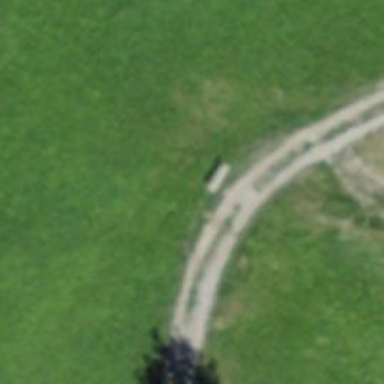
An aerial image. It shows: Bench.